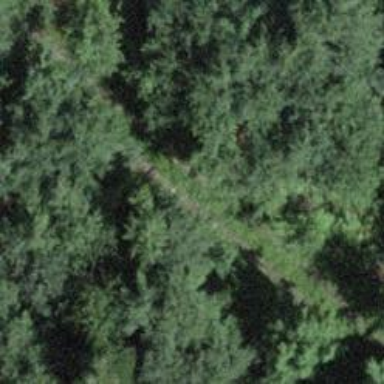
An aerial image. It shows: Track with grade5 tracktype.